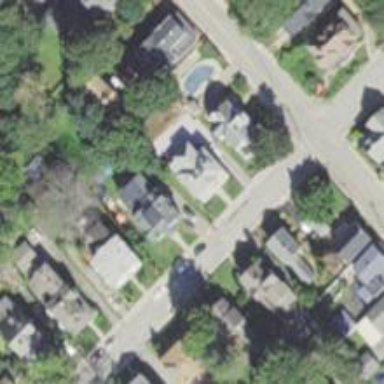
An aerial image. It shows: Residential driveway serving as service road.